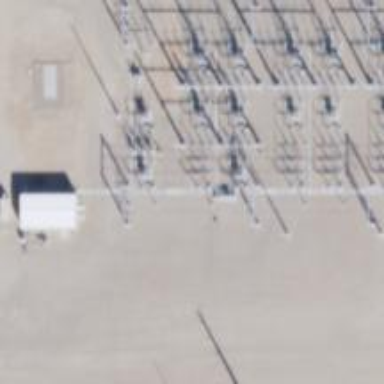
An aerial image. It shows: Switch for power supply.